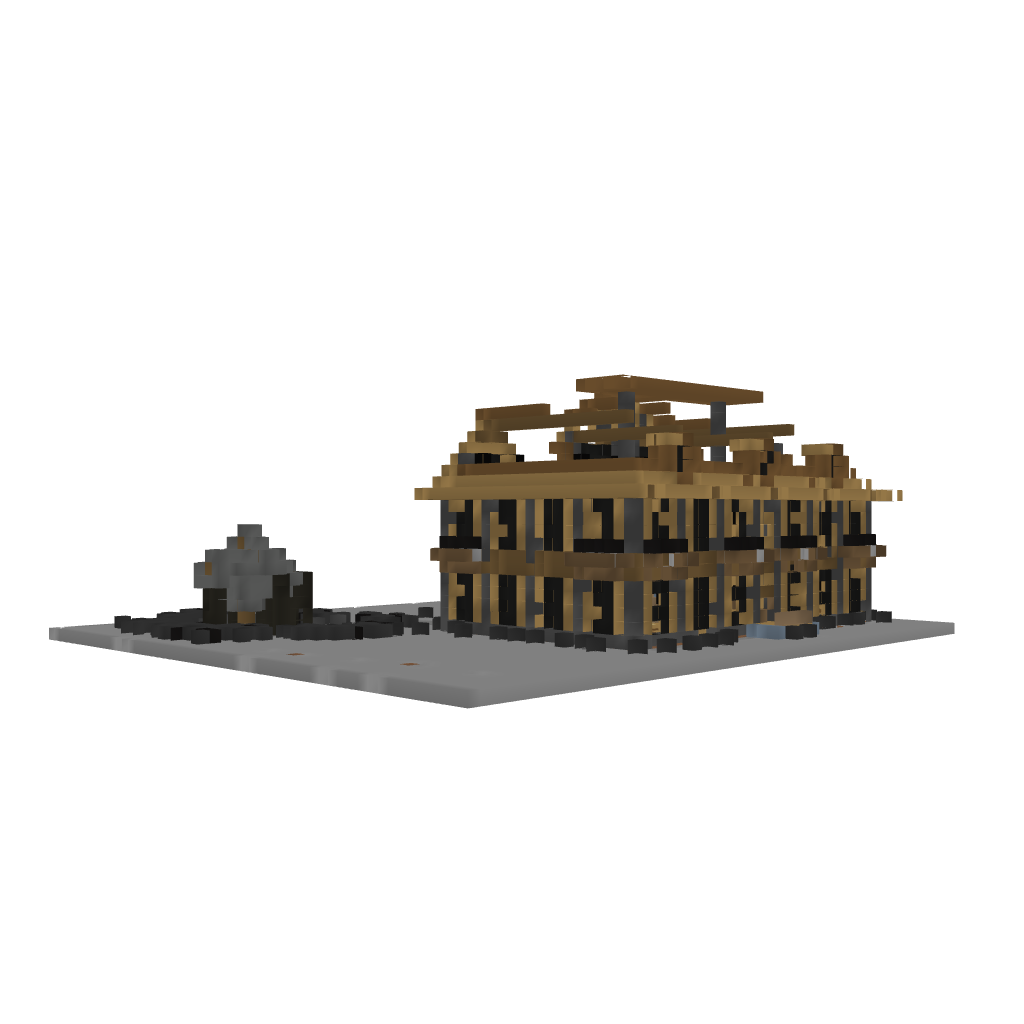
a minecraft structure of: My House